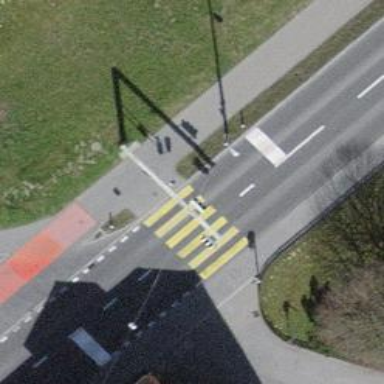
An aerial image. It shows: Sidewalk.